Interaction volume radius: 10 \u00c5
Interaction volume height: 25 \u00c5
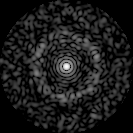
Disorder parameter: 0.8573